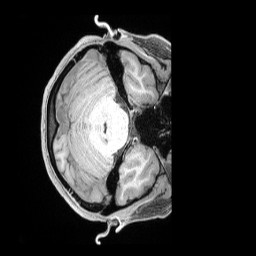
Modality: T1w
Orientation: axial
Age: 33
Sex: female
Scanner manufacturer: siemens
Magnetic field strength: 3 T
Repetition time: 2 s
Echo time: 0.00211 s